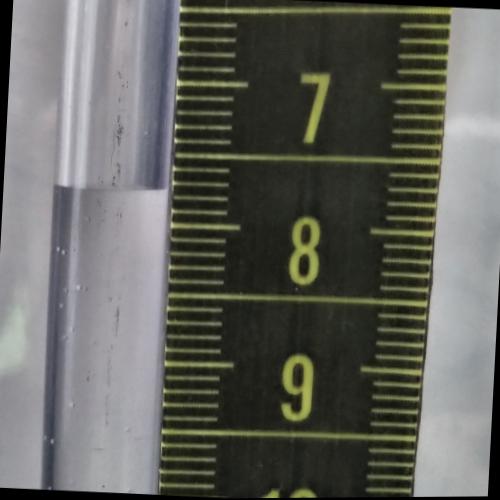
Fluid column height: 7.8 cm